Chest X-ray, PA view. Patient: 55 years old, sex M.
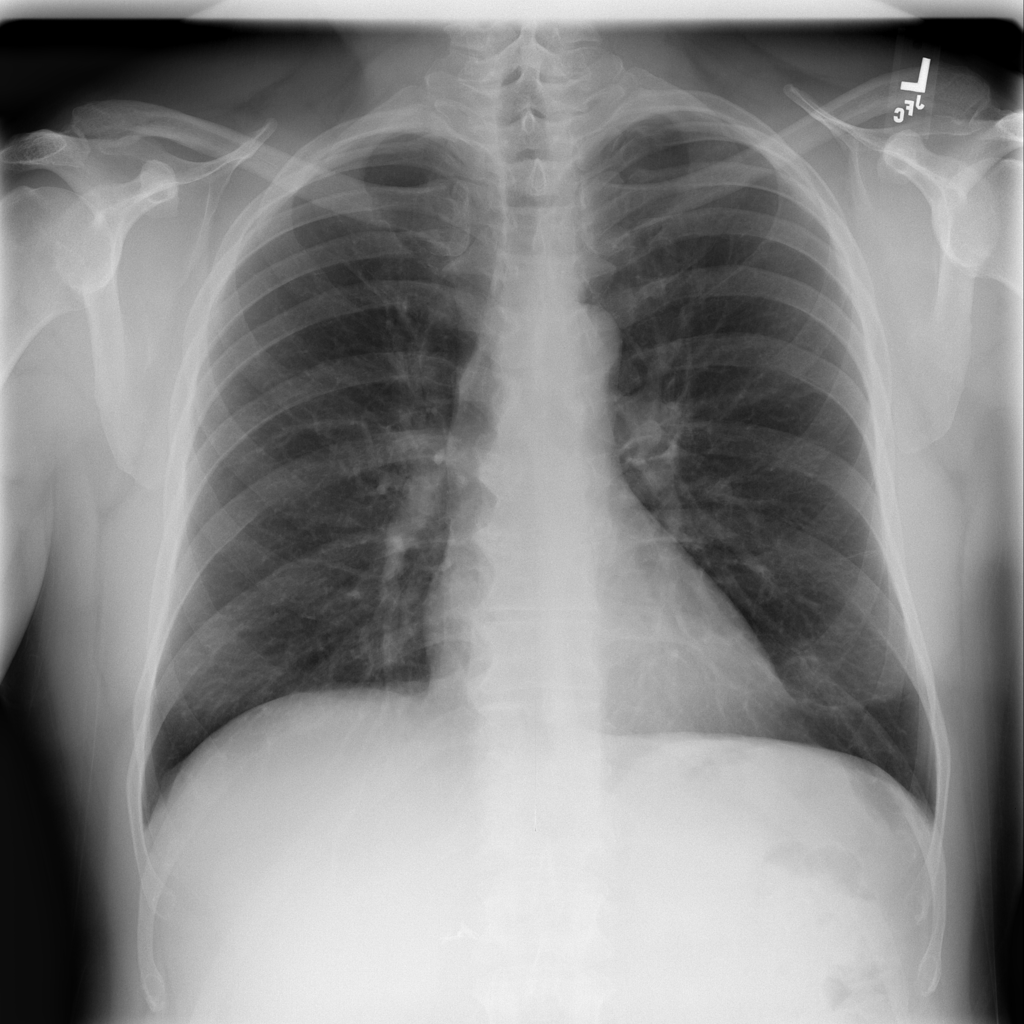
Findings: No Finding